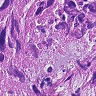
Metastatic tissue present: yes